Interaction volume radius: 10 \u00c5
Interaction volume height: 25 \u00c5
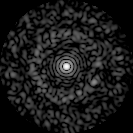
Disorder parameter: 0.8155